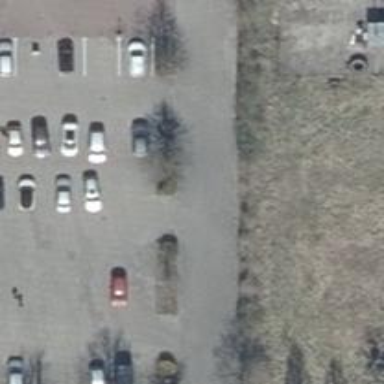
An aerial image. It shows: Parking aisle designated as service road.